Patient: sex M, age 57
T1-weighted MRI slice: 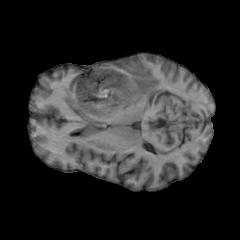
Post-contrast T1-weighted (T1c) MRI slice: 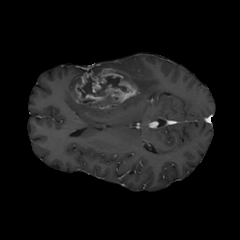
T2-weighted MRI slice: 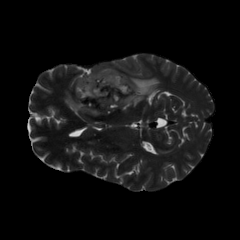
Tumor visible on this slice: yes
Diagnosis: Glioblastoma, IDH-wildtype
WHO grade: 4